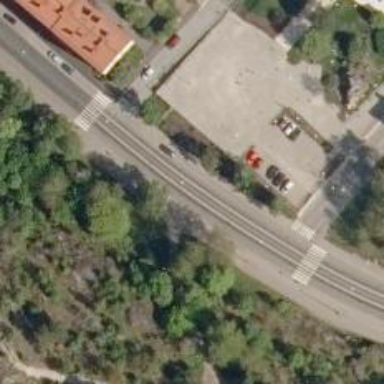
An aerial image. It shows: Tertiary road with asphalt surface and embedded tram rails.